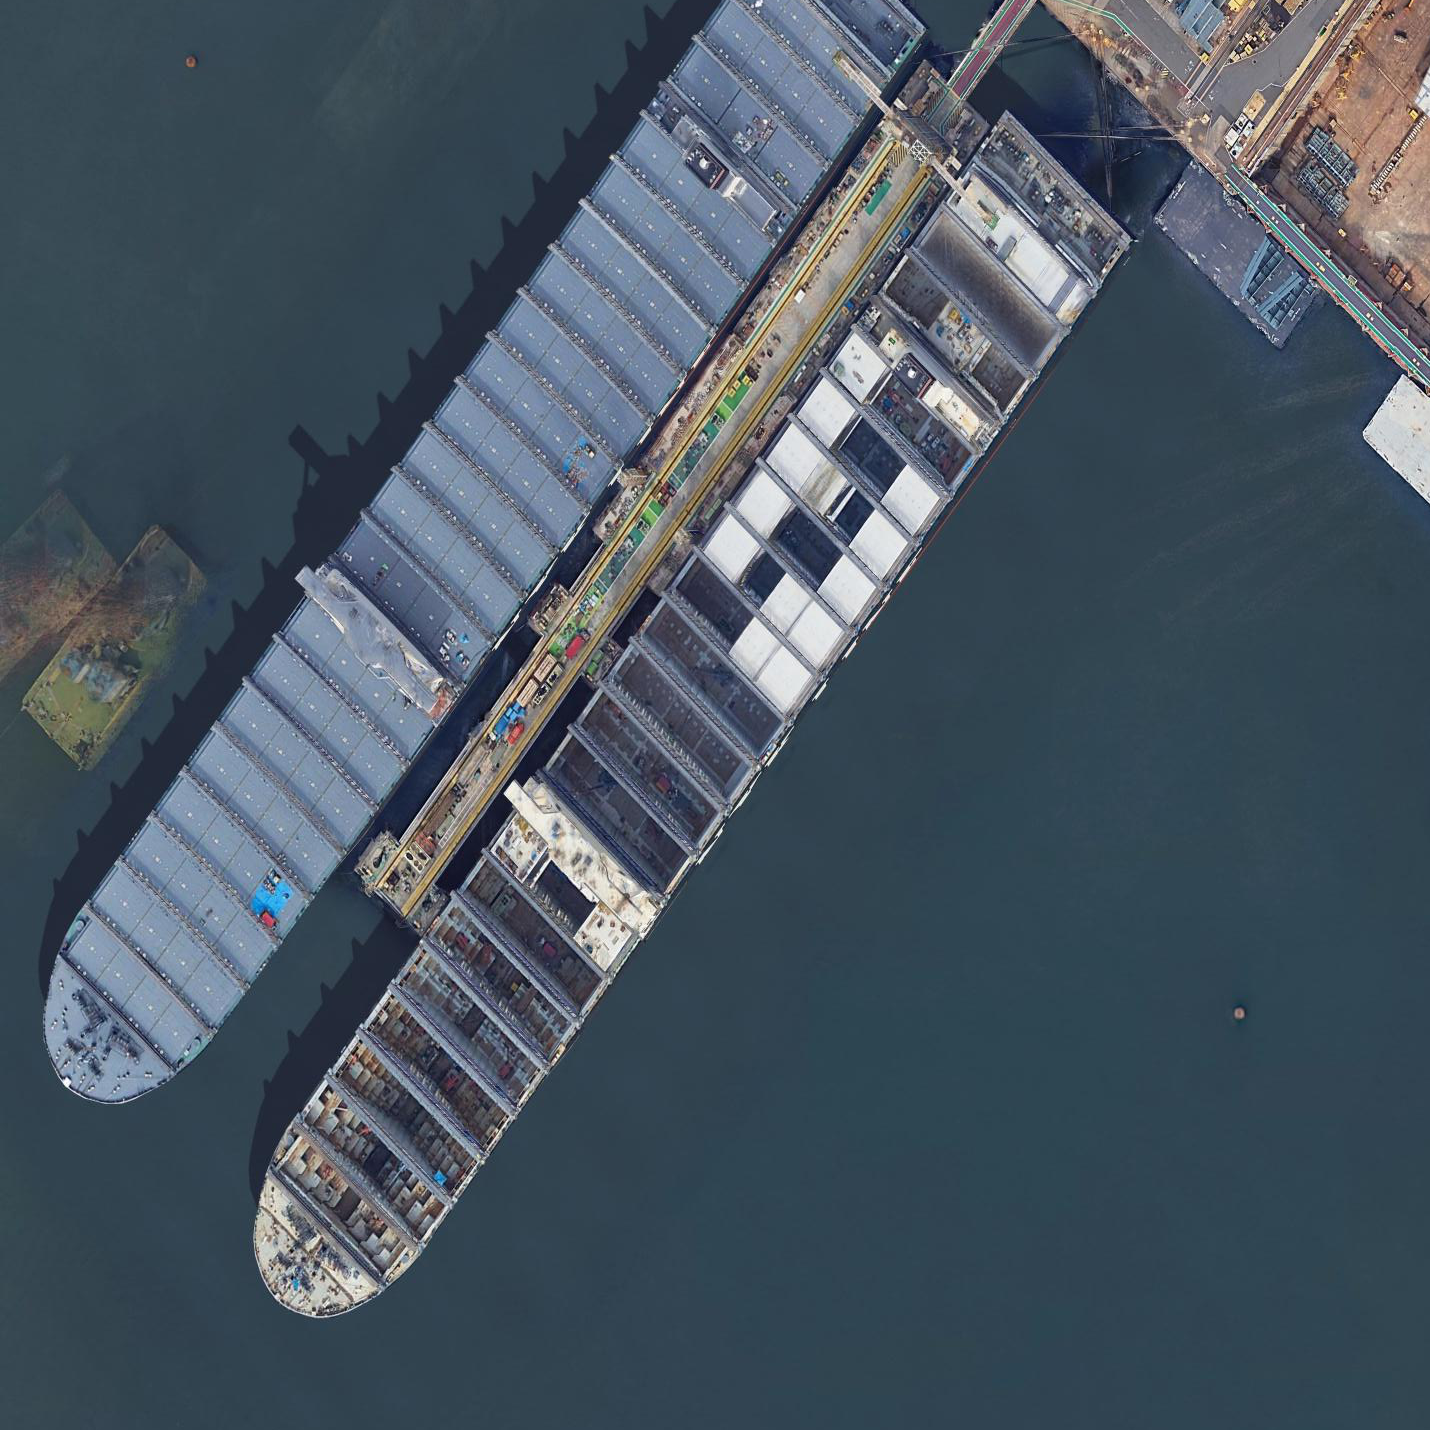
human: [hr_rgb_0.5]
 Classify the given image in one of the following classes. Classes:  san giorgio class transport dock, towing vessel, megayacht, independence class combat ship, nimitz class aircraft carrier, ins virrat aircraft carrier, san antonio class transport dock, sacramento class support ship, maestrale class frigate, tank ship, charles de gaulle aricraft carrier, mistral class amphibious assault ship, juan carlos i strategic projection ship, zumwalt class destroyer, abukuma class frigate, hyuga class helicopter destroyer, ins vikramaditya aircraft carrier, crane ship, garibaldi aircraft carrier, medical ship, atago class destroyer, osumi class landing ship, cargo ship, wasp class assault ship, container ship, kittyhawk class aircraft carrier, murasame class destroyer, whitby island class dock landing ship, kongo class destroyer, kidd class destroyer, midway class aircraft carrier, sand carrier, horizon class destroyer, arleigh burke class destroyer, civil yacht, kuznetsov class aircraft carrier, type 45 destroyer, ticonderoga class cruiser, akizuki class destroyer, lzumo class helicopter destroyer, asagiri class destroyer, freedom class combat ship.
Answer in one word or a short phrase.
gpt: Cargo ship